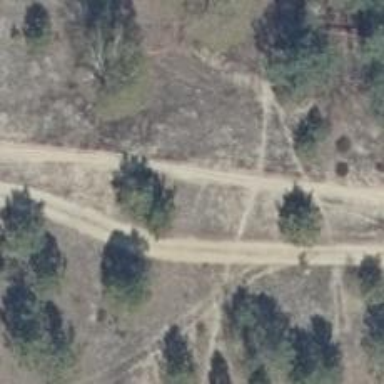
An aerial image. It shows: Sandy track road with grade4 tracktype.